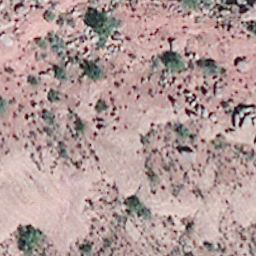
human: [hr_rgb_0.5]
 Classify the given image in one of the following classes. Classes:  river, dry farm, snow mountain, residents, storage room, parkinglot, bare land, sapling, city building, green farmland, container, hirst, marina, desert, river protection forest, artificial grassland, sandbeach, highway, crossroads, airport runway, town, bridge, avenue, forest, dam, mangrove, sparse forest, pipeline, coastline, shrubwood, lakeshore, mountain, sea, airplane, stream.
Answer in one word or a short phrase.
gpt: bare land